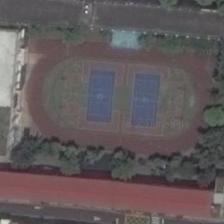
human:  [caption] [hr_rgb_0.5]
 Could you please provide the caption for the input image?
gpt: a playground is surrounded by some green trees and buildings .

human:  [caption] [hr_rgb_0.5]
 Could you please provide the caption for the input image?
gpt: several buildings and some green trees are around a playground .

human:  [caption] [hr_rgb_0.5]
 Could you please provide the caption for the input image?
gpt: the basketball courts and trees around it form this exercise yard .

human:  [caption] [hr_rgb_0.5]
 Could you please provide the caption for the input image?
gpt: a large grey playground and a red building beside .

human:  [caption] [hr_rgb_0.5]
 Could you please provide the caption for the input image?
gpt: a playground is surrounded by many trees and houses .